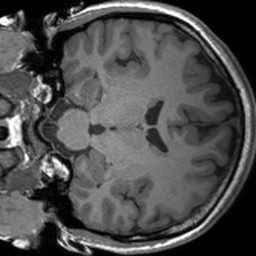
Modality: T1w
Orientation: coronal
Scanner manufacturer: siemens
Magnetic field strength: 3 T
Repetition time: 1.54 s
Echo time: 0.00234 s